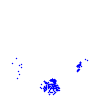
Particle: electron